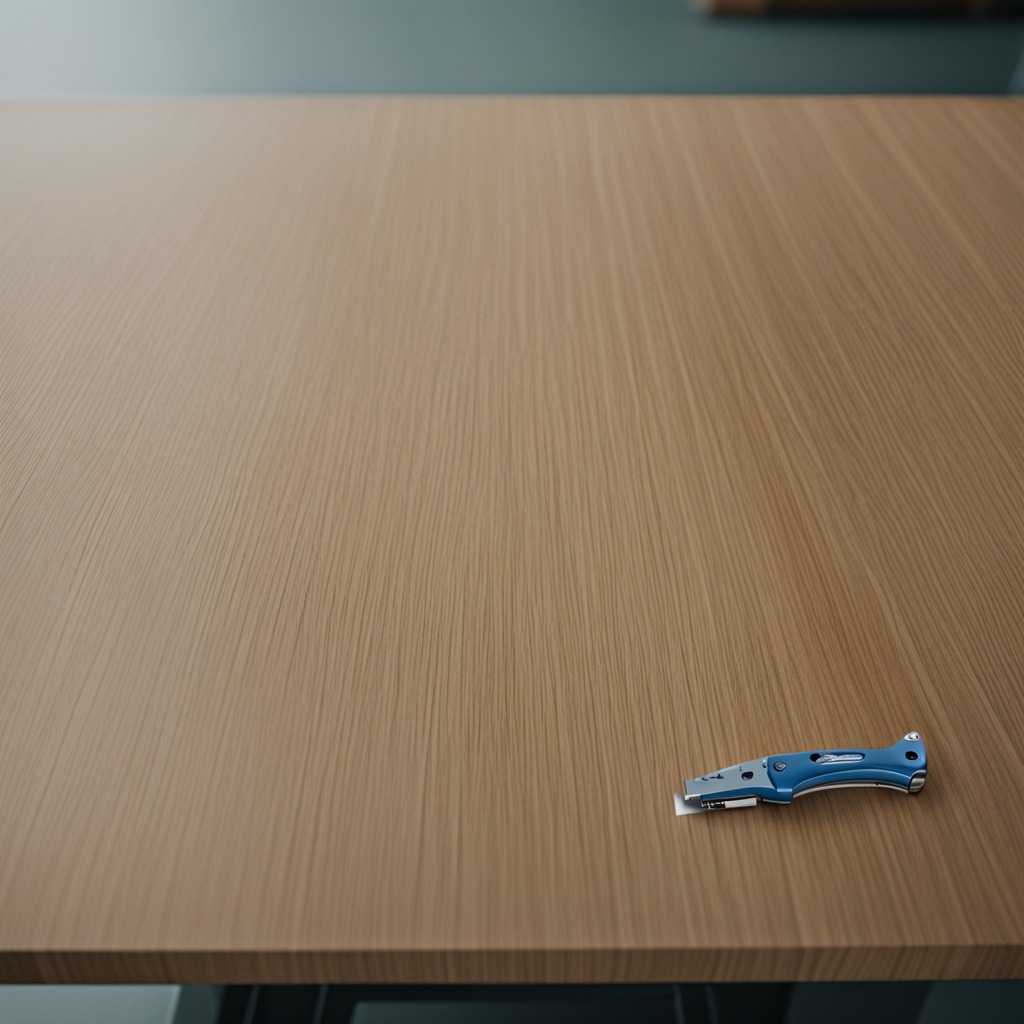
A utility knife is lying on a workbench inside a coastal fishing gear workshop.